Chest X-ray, PA view. Patient: 39 years old, sex F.
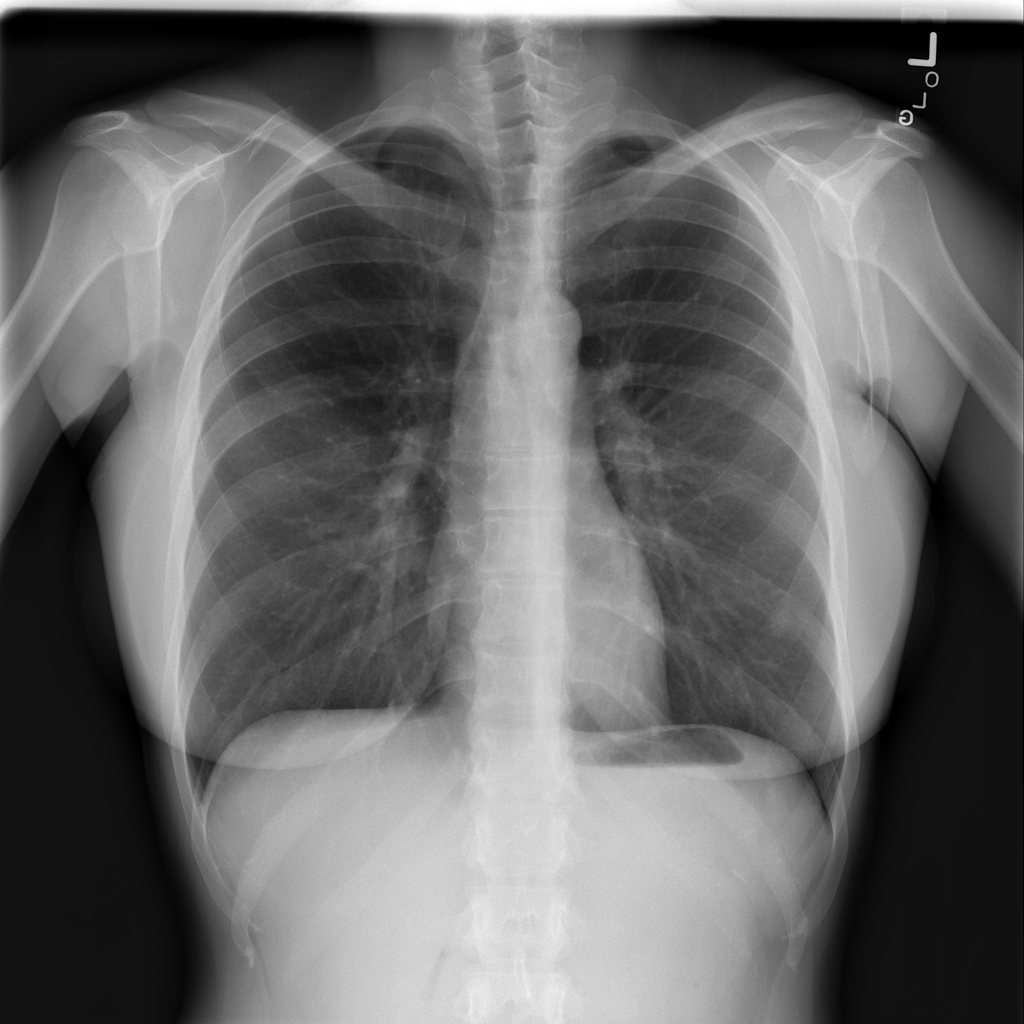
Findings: No Finding